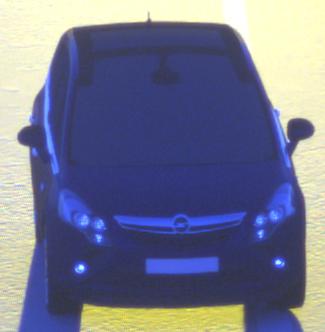
Make: Opel
Model: Zafira Tourer 1.8
Detailed model: Zafira (C) Tourer
Model produced from: 2012/01
Model produced until: 2015/06
Doors: 5
Color: blue
Road condition: dry road
Daytime: sunrise or sunset
Contrast: high contrast